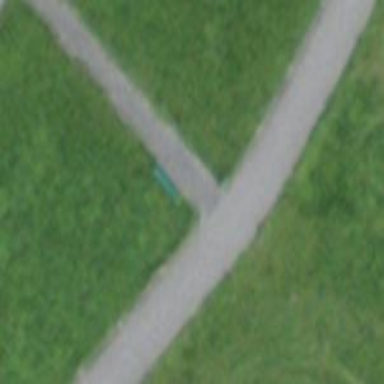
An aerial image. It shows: Bench for seating.